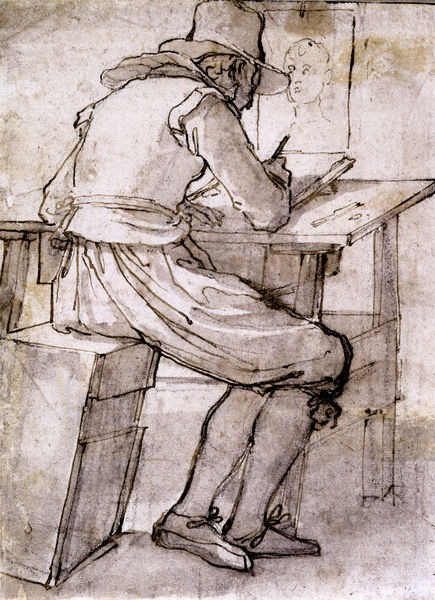
Titel: Künstler am Zeichentisch
Künstler: Jacopo da Empoli
Standort: Frankfurt am Main
Institution: Städel Museum
Schlagwörter: feder, kopf, mann, weiß, aquarell, gelb, sitzen, braun, hut, profil, rücken, schwarz, skizze, stuhl, tisch, tische, zeichnung, gürtel, tuch, schleife, zylinder, hose, barock, falten, kleidung, bild, holland, niederlande, portrait, porträt, sitzend, blatt, schleifen, papier, schreibtisch, schuhe, graphik, hocker, hat, robes, stockings, stool, arm, belt, bench, black, collar, gray, old, painting, seat, seated, sitting, sleeve, table, wall, halstuch, atelier, maler, mirror, picture, sheets, brown, wooden, socken, nagel, weste, strümpfe, tusche, buch, schwarz weiß, künstler, selbstbildnis, bleistift, kiste, schuh, malen, stift, tinte, pult, tracht, wood, schattenwurf, zeichnen, schreiben, man, mittelalter, head, boy, kniebundhose, schreiber, drawing, paper, schreibt, griffel, black and white, scarf, sketch, boots, old man, desk, pen, writing, zeichner, lavierung, victorian, clothes, vest, handzeichnung, ink, draft, watercolor, art, verzerrt, artist, back, painter, pants, shoes, studio, box, pencil, book, lithograph, watercolors, knickerbocker, working, schnürsenkel, zeichenpult, realistic, sepia, drafting, tools, guys, self-portrait, knife, laces, breeches, knees, b&w, colonial, socks, tablet, zeichentisch, hse, wms, writer, sketching, rear, brim, bild einer frau, shoelace, weathered, crate, leaving, outlined, progress, writing desk, had stift, nblatt, talbe, fuller, choes, pen-knige, pen-knife, draft deak, draftsman, romantic period